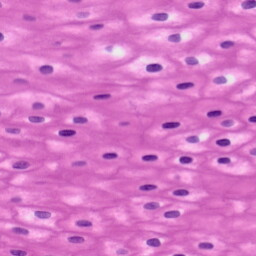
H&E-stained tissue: Tonsil